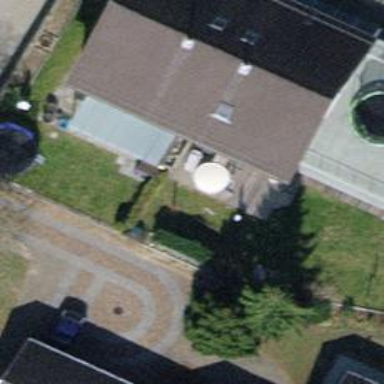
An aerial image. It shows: Semidetached house with gabled roof.